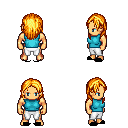
a pixel art fantasy rpg character, male body template, human, tanned skin, teal sleeveless shirt, white pants, light blonde long hairstyle, black slippers, four views (front, back, left, right), 2x2 character sprite sheet, small pixel art, hard edges, no anti-aliasing